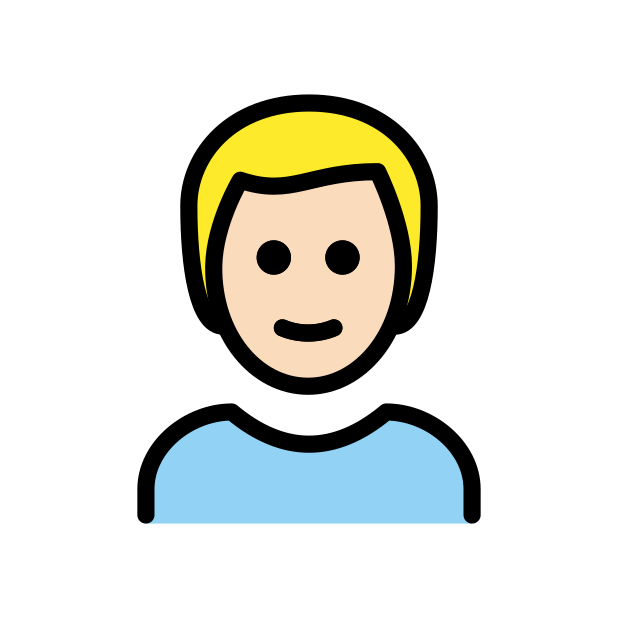
man: light skin tone, blond hair